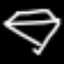
Label: diamond